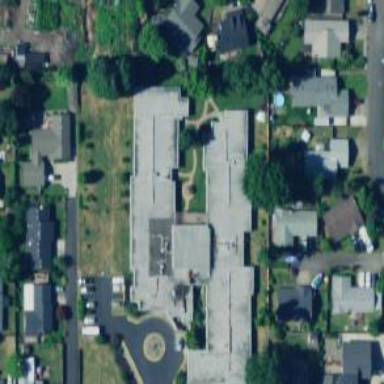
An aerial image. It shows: Building.